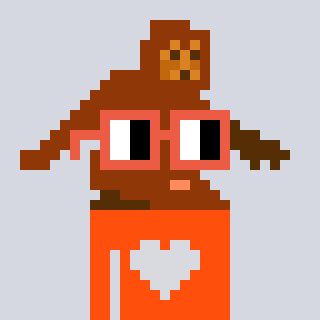
a pixel art character with square orange glasses, a bigfoot-shaped head and a orange-colored body on a cool background